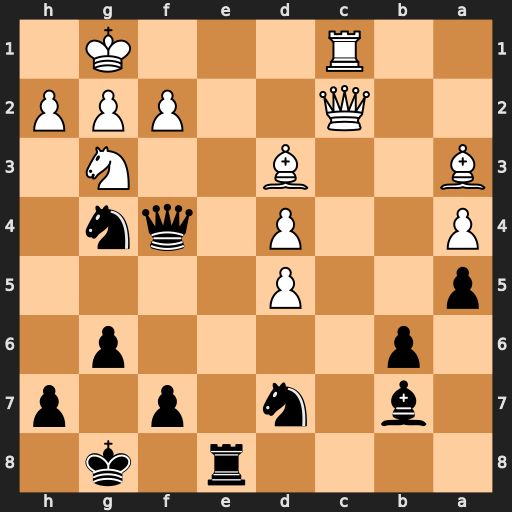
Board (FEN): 4r1k1/1b1n1p1p/1p4p1/p2P4/P2P1qn1/B2B2N1/2Q2PPP/2R3K1
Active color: b
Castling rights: -
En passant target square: -
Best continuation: Rc8 Qxc8+ Bxc8 Rxc8+ Kg7